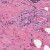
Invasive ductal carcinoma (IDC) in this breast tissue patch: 0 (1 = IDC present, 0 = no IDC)